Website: home-depot
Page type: account-selection
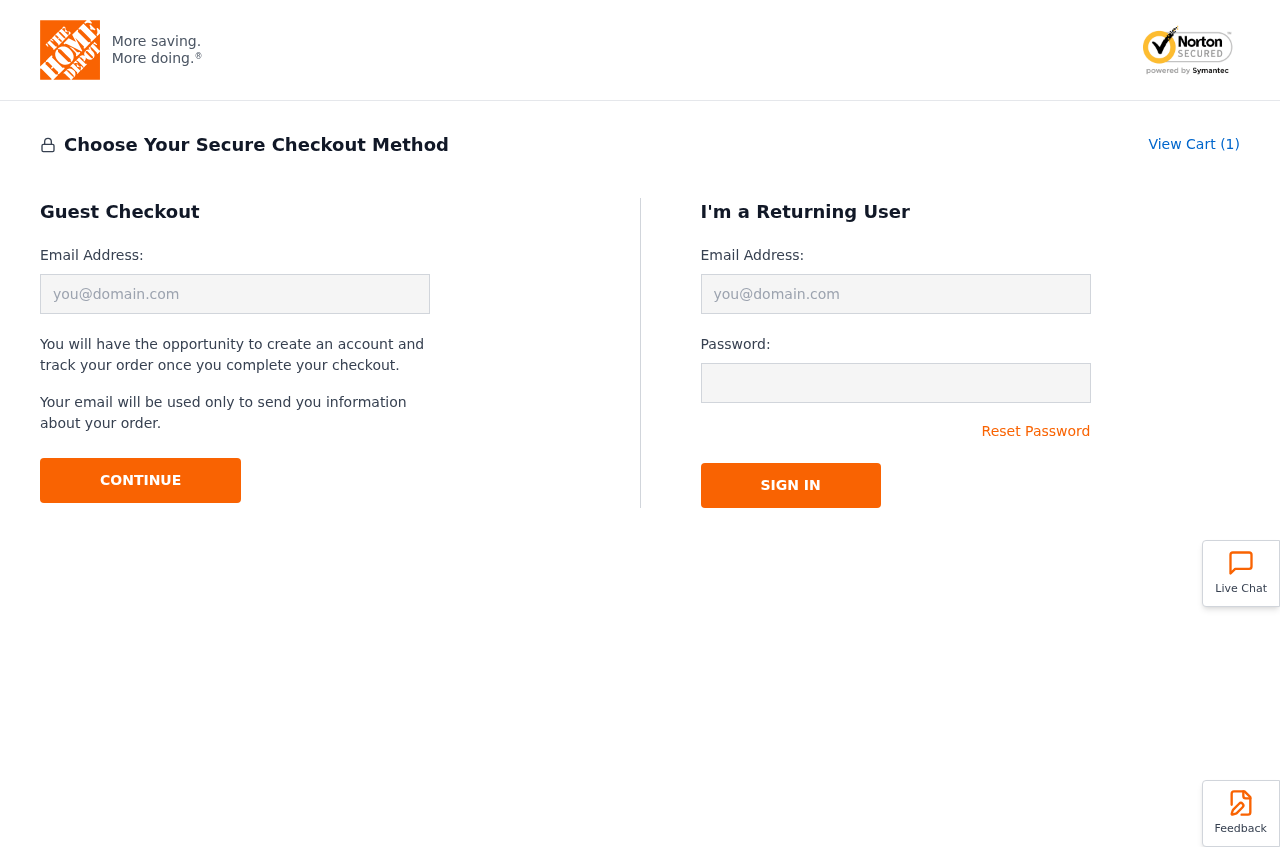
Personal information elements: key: PII_EMAIL
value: samantha.patterson@yahoo.com
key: PII_LOGIN_USERNAME
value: samantha_patterson
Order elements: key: ORDER_NUM_ITEMS
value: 1